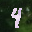
Label: 4